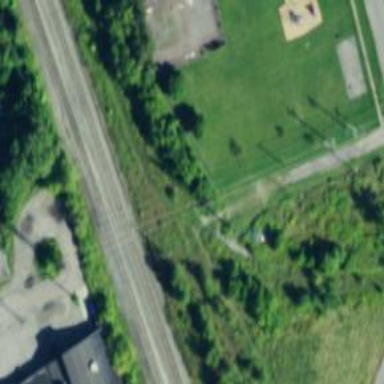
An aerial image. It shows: Disused railway spur line.